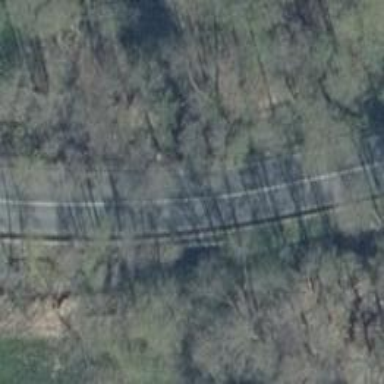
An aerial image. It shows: Asphalt road on secondary bridge.